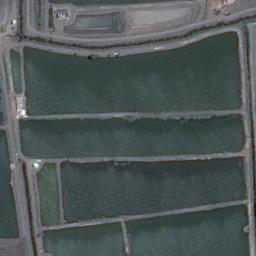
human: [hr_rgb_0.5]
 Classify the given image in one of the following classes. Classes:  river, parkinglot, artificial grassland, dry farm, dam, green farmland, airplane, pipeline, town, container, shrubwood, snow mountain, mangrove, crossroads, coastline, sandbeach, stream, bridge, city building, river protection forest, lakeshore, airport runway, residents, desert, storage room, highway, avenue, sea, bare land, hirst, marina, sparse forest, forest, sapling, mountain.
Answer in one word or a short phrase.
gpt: green farmland